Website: walmart
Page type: billing-address
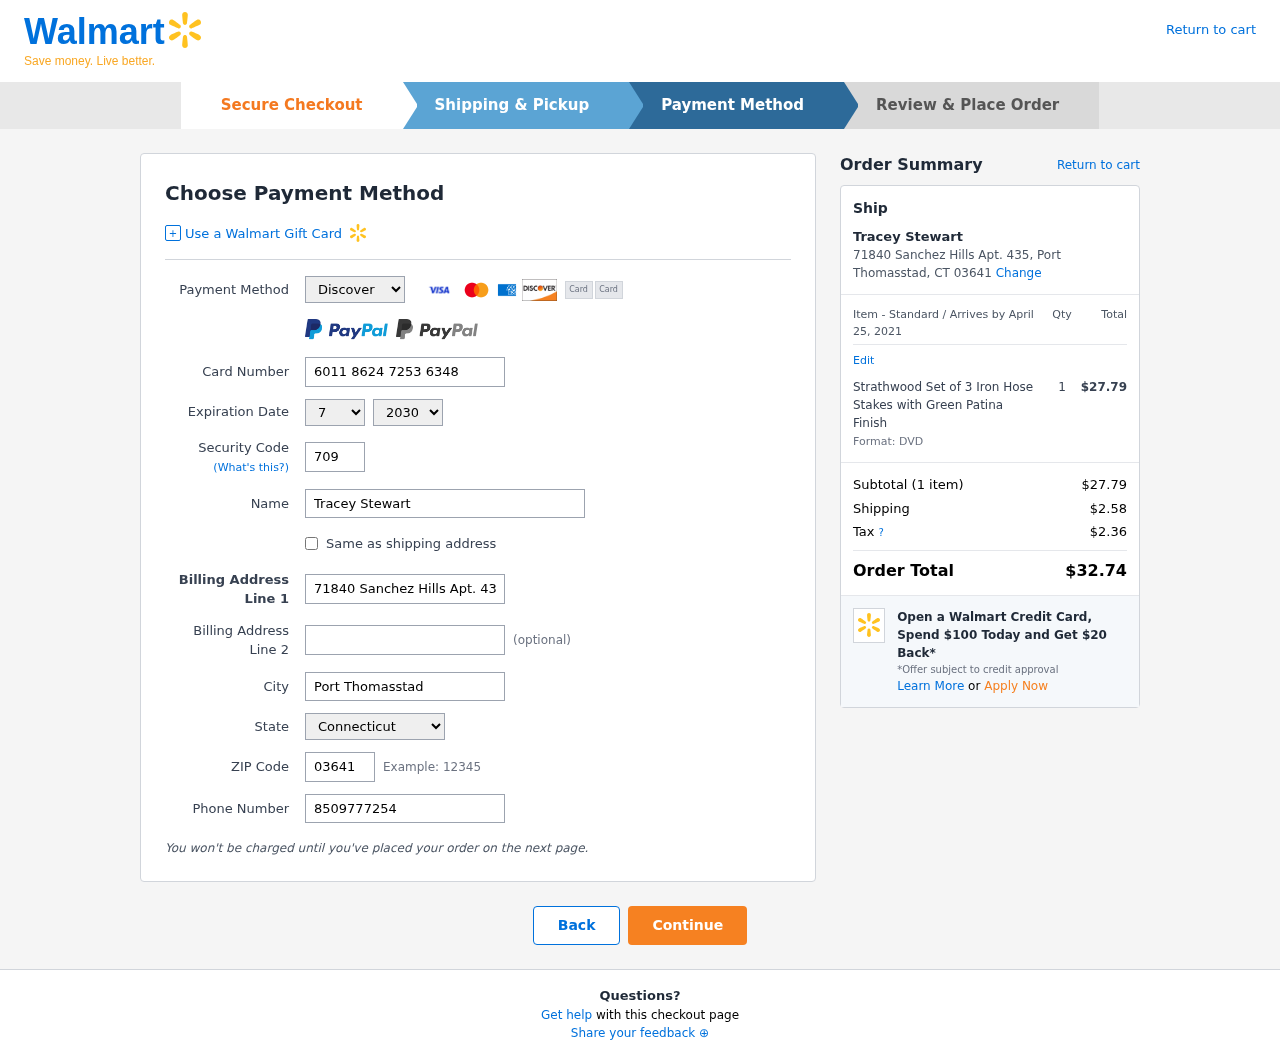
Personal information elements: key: PII_CARD_CVV
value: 709
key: PII_CARD_EXPIRY_MONTH
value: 07
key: PII_CARD_EXPIRY_YEAR
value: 30
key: PII_CARD_NUMBER
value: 6011 8624 7253 6348
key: PII_CARD_TYPE
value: Discover
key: PII_CITY
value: Port Thomasstad
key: PII_CITY_STATE_ZIP
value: Port Thomasstad, CT 03641
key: PII_FULLNAME
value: Tracey Stewart
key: PII_PHONE
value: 8509777254
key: PII_POSTCODE
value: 03641
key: PII_STATE
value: Connecticut
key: PII_STREET
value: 71840 Sanchez Hills Apt. 435
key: PII_FULLNAME2
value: Tracey Stewart
Product elements: key: PRODUCT1_NAME
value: Strathwood Set of 3 Iron Hose Stakes with Green Patina Finish
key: PRODUCT1_PRICE
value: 27.79
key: PRODUCT1_QUANTITY
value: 1
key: PRODUCT1_DESC
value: Format: DVD
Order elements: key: ORDER_DELIVERY_DATE
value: April 25, 2021
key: ORDER_NUM_ITEMS
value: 1
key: ORDER_SUBTOTAL
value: $27.79
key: ORDER_SHIPPING_COST
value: $2.58
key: ORDER_TAX
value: $2.36
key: ORDER_TOTAL
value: $32.74